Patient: sex F, age 68
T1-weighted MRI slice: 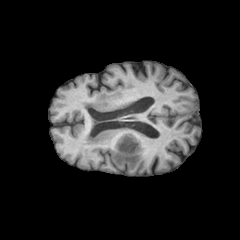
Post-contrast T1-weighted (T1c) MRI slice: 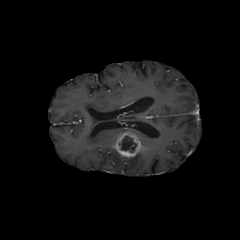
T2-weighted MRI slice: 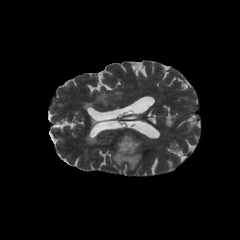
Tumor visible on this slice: yes
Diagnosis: Glioblastoma, IDH-wildtype
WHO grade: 4